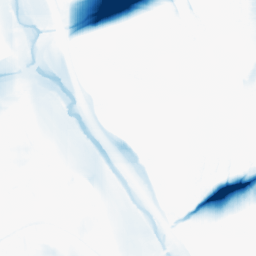
Category: morphological
Decomposition family: morphological_square
Decomposition parameters: operation: closing
size: 50
Upsampling method: sinc_blackman
Upsampling parameters: scale: 2
kernel_size: 16
Upsampling scale: 2